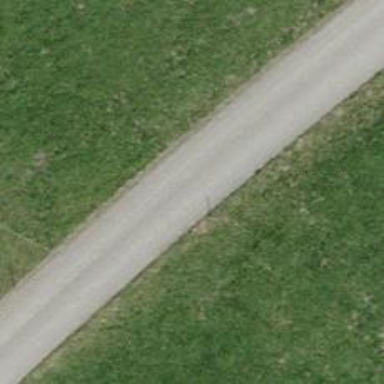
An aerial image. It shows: Unclassified road.